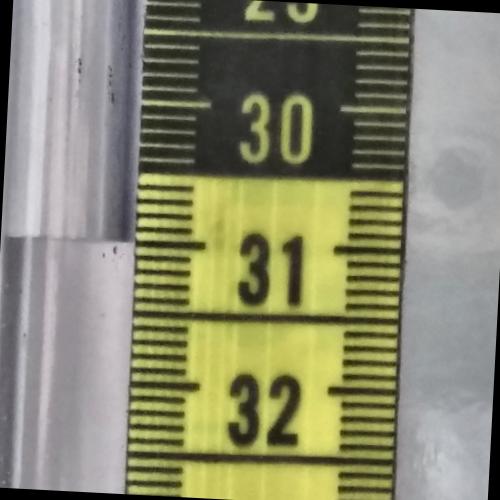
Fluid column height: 31.0 cm